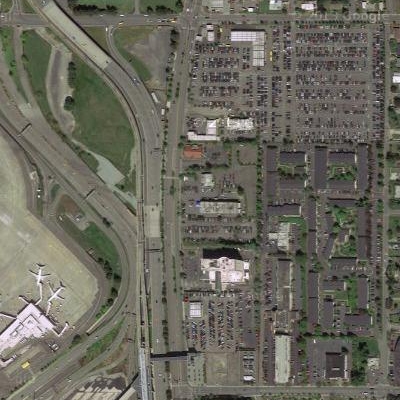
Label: Parking